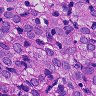
Metastatic tissue present: yes